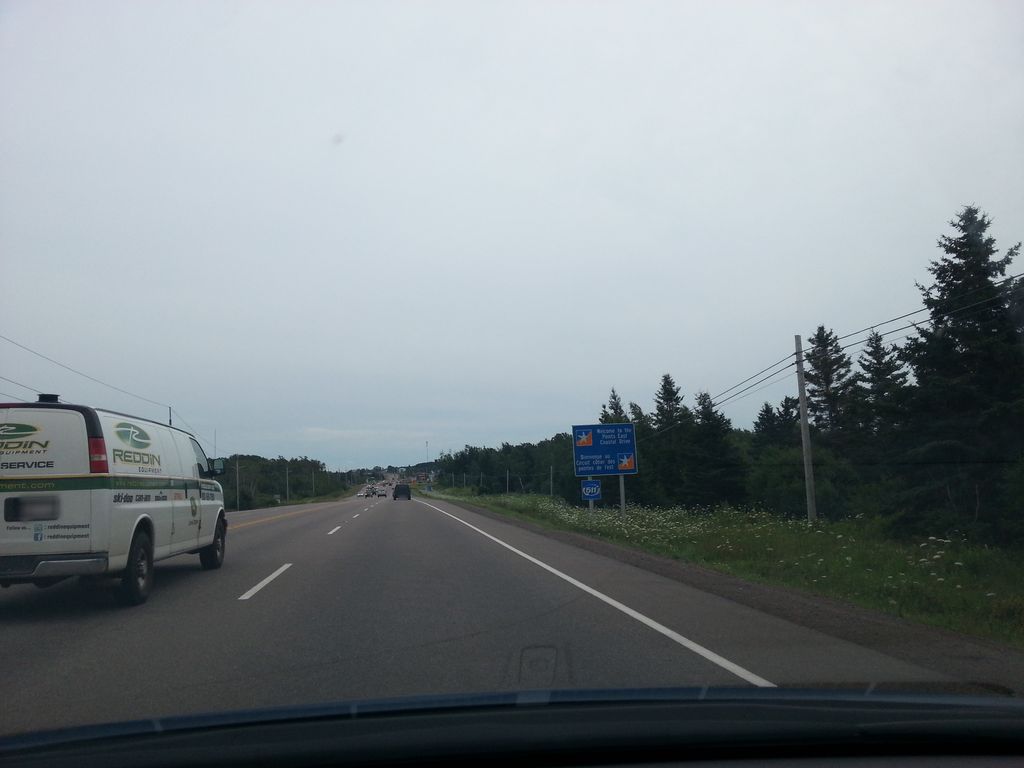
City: charlottetown